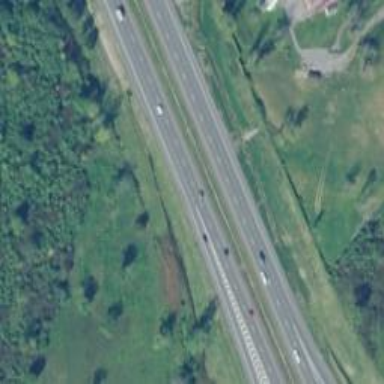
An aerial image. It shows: Motorway junction.